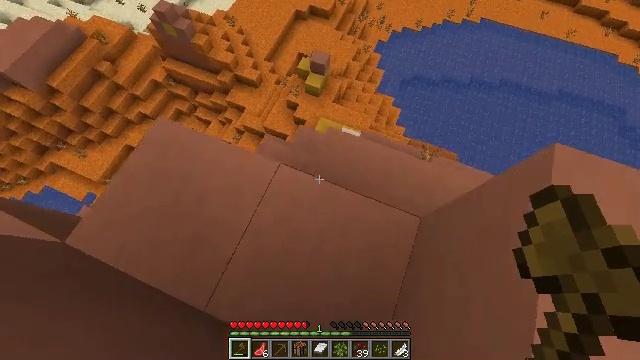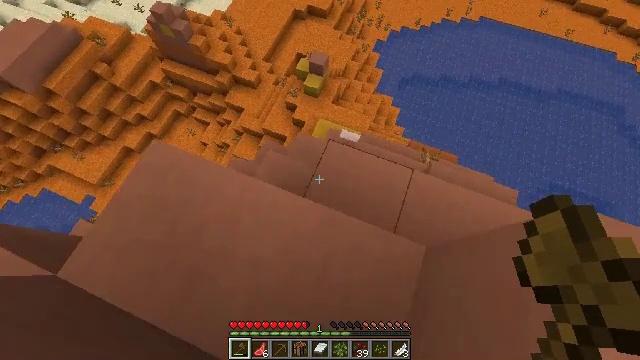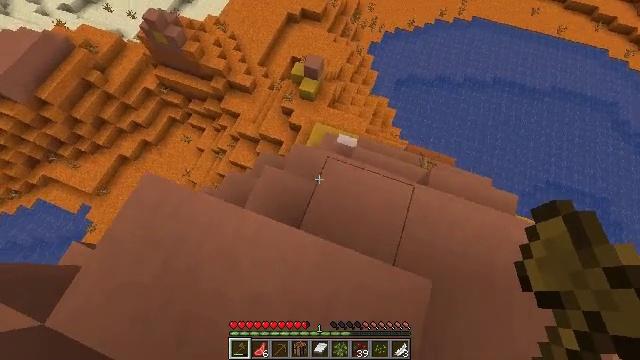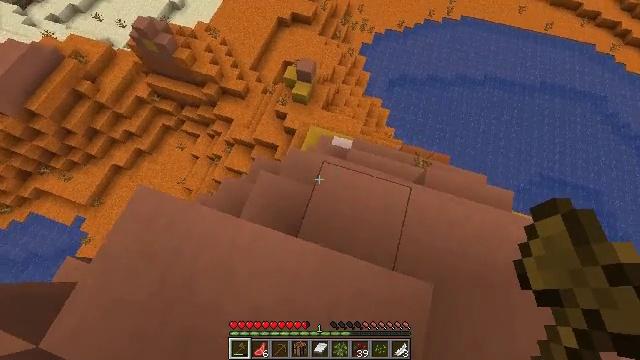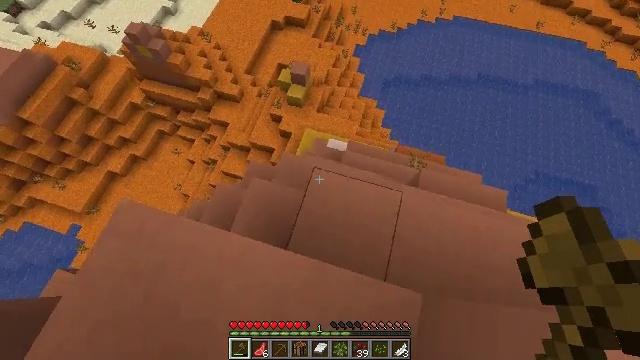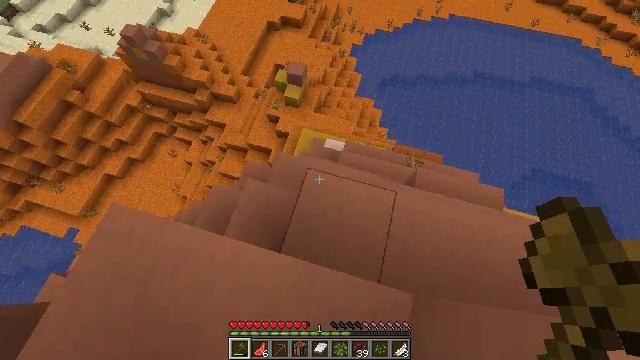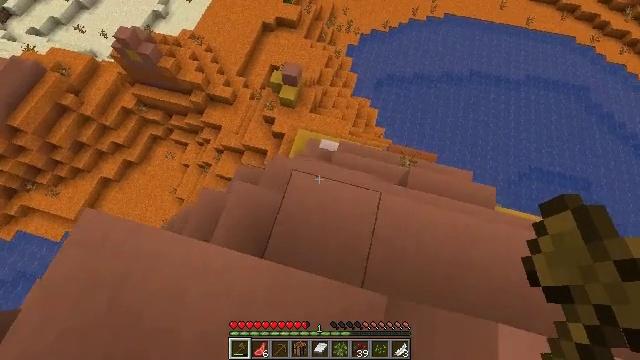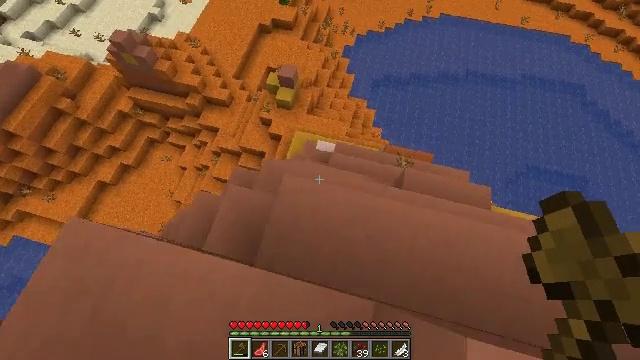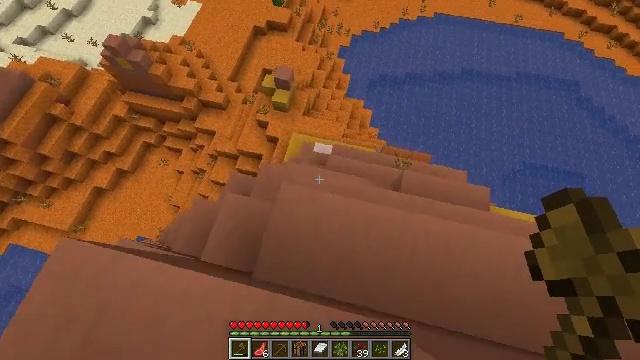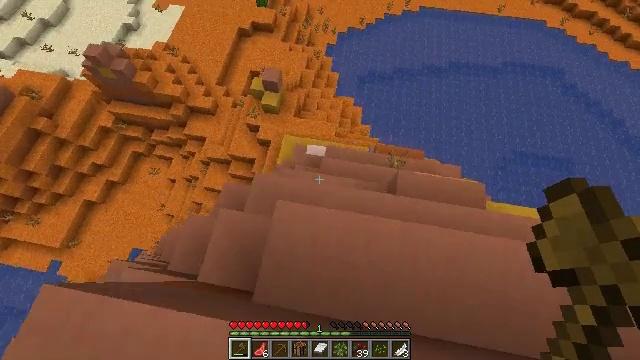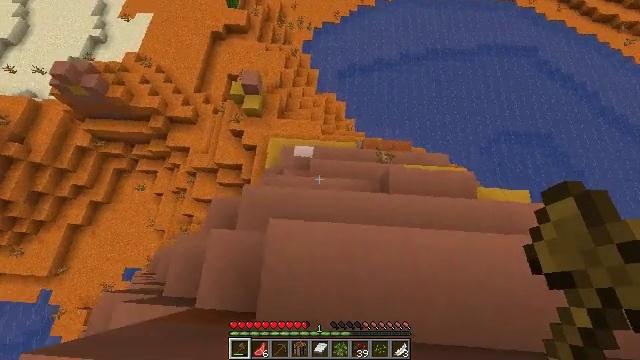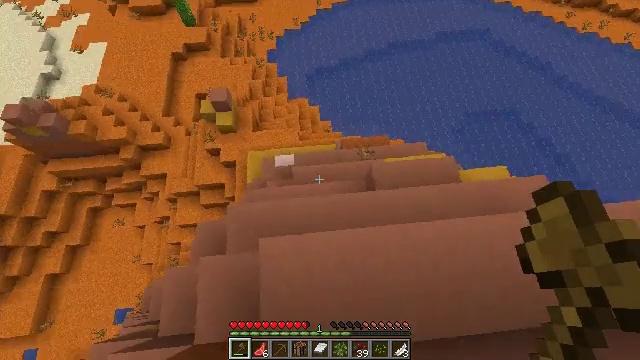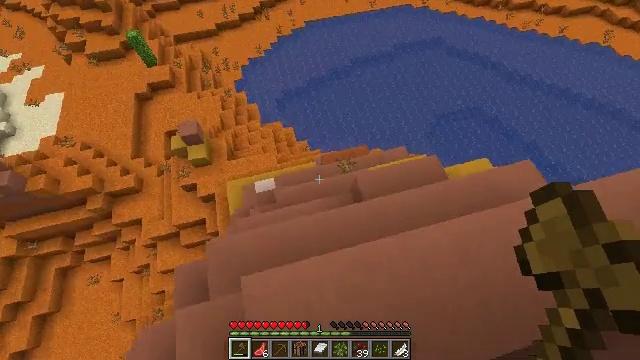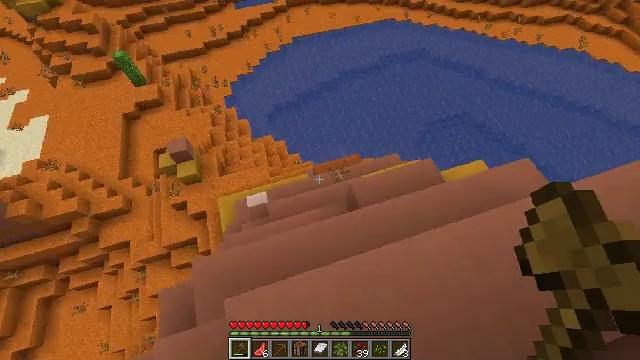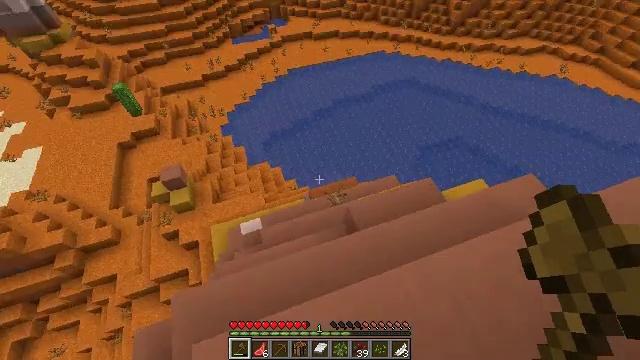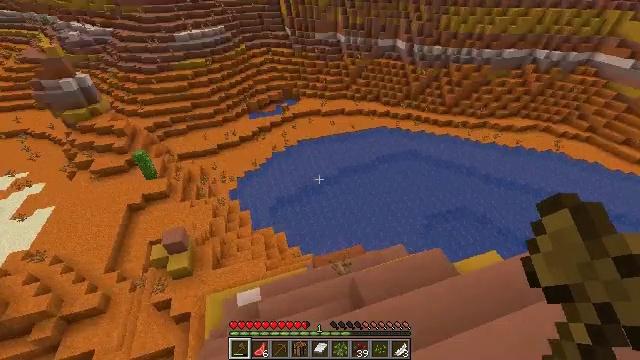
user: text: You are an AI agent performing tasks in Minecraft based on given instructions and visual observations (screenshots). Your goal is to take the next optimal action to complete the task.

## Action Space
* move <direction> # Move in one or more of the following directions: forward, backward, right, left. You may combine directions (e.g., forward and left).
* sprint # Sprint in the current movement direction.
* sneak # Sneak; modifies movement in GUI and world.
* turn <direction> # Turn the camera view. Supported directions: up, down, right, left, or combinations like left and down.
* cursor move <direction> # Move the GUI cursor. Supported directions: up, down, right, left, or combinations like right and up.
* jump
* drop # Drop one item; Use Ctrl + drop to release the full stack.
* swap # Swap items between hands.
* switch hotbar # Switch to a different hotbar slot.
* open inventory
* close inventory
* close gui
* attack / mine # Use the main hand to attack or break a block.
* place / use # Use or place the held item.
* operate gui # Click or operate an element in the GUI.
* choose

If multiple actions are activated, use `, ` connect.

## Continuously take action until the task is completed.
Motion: motion action
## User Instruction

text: Excavate the red sand area.
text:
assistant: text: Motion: move forward
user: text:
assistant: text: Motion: turn right
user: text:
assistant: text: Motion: turn right
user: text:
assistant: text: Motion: move right, turn right
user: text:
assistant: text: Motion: move right
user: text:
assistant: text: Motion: move right
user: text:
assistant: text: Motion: move forward
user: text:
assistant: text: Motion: move forward, turn right
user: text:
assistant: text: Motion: move forward, turn right
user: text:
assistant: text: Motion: turn right
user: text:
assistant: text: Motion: turn right
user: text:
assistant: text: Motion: move right, turn right and up
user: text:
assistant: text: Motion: move right, turn right and up
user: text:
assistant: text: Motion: move right, turn right and up
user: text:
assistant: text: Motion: move right, turn left and up
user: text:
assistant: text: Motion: move right, turn left and up
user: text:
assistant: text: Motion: move right, turn left and up
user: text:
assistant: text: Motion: move right, turn up
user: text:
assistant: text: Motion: move right, turn left
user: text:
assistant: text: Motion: turn left
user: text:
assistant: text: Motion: no_op
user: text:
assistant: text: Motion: no_op
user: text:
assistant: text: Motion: no_op
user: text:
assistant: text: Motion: no_op
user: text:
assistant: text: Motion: no_op
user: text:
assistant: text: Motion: turn right and down
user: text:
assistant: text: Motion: turn right and down
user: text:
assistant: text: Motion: turn right and down
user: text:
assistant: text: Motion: no_op
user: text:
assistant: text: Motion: move forward, turn left and up